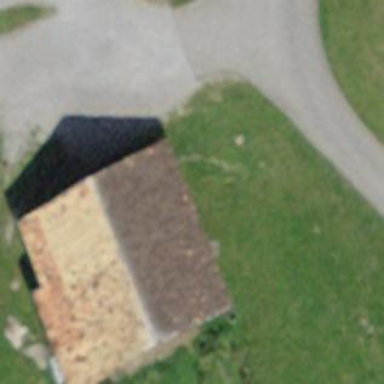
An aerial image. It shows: Rural barn.